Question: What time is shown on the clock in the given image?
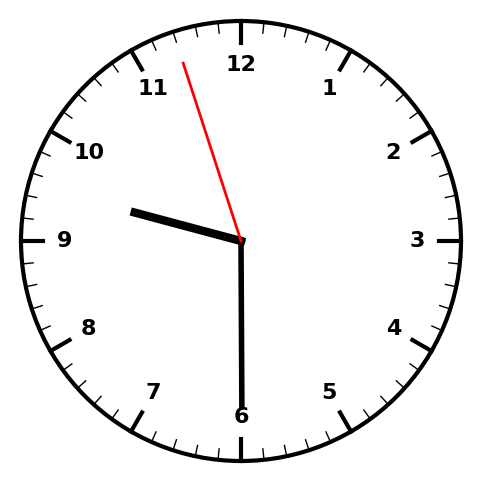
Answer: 09:29:57